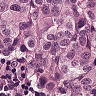
Metastatic tissue present: yes